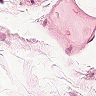
Metastatic tissue present: no